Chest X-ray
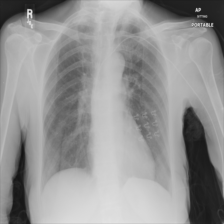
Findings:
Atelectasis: negative
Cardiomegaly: negative
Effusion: negative
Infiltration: negative
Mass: negative
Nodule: negative
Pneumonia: negative
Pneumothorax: negative
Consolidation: negative
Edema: negative
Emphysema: negative
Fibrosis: negative
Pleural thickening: negative
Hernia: negative